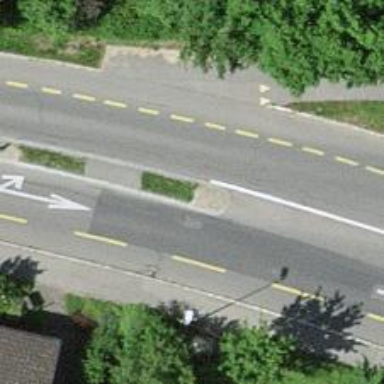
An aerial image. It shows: Secondary road with asphalt surface and designated cycle lane.